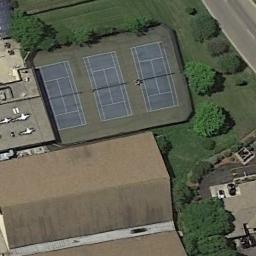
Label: tennis_court